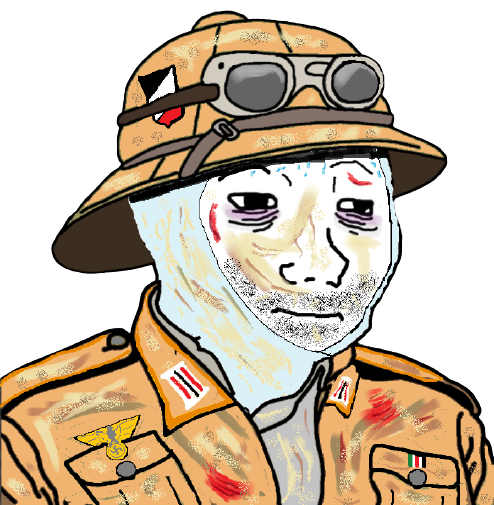
Label: 5_Doomer